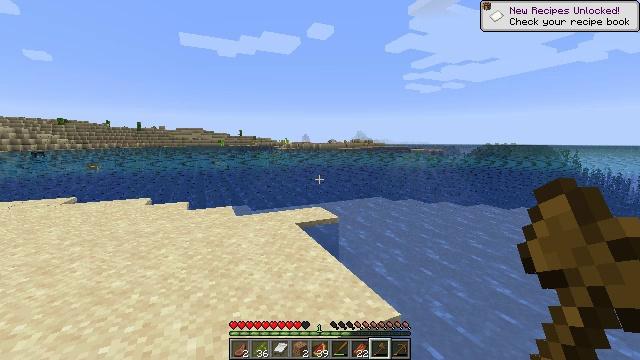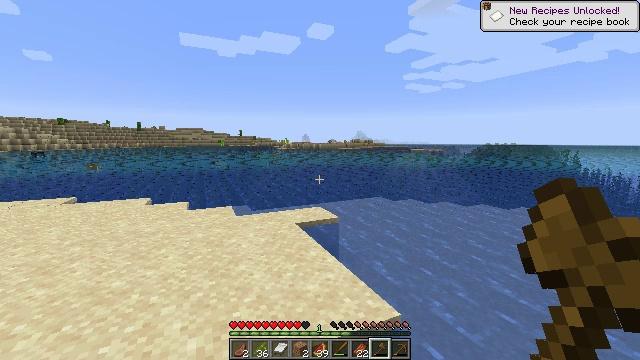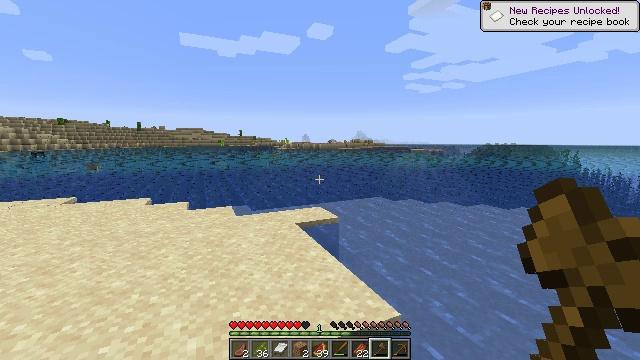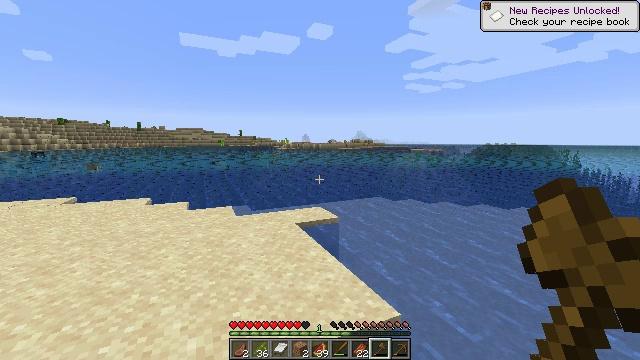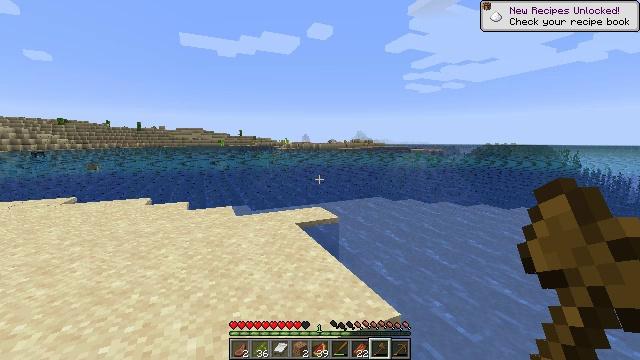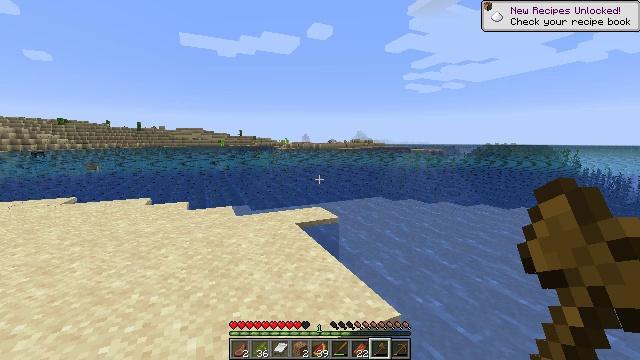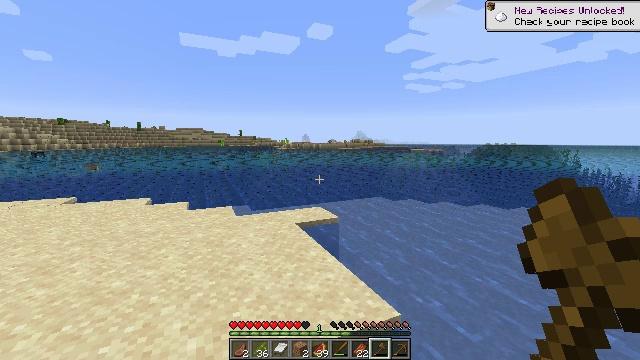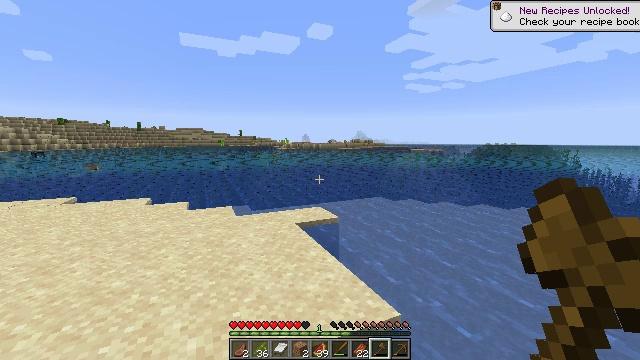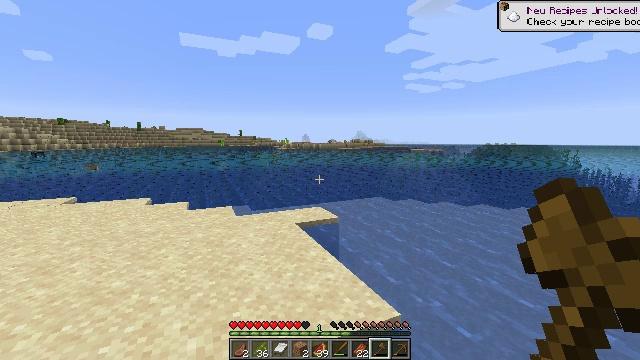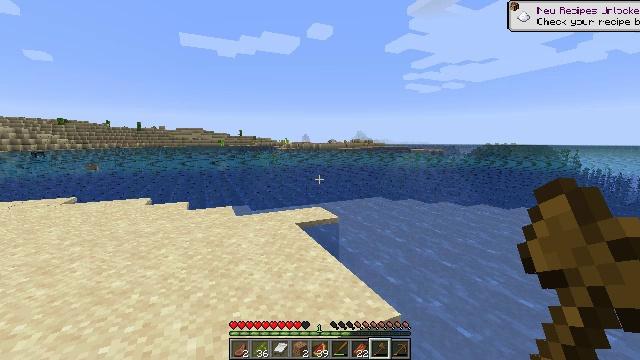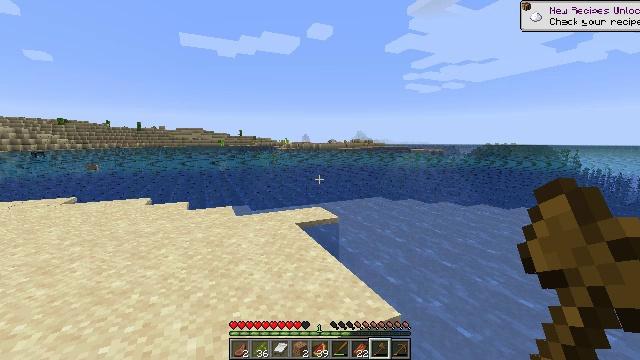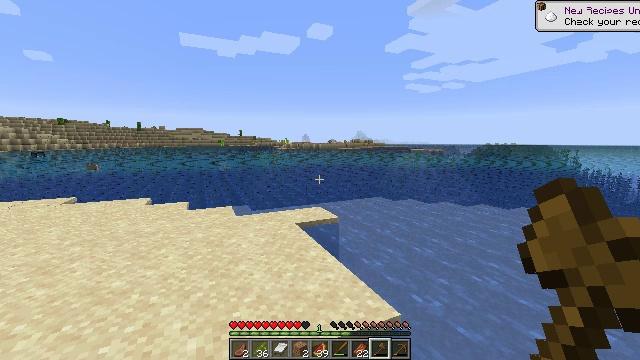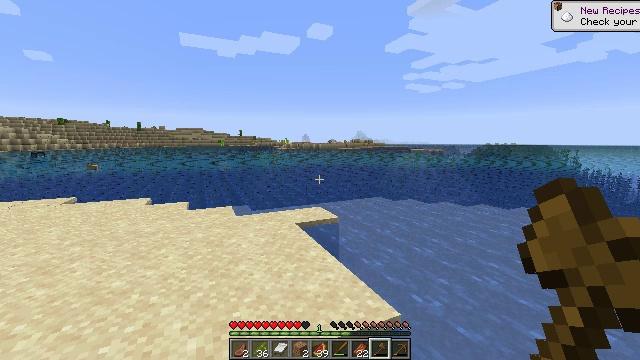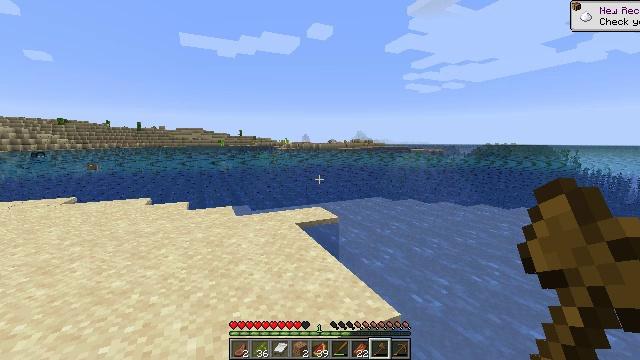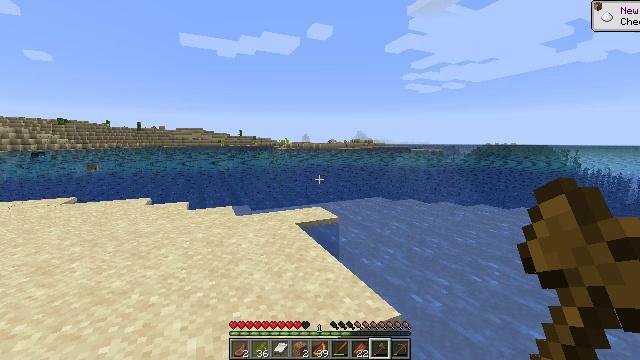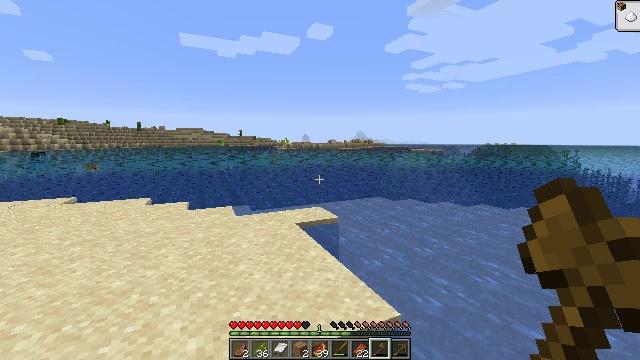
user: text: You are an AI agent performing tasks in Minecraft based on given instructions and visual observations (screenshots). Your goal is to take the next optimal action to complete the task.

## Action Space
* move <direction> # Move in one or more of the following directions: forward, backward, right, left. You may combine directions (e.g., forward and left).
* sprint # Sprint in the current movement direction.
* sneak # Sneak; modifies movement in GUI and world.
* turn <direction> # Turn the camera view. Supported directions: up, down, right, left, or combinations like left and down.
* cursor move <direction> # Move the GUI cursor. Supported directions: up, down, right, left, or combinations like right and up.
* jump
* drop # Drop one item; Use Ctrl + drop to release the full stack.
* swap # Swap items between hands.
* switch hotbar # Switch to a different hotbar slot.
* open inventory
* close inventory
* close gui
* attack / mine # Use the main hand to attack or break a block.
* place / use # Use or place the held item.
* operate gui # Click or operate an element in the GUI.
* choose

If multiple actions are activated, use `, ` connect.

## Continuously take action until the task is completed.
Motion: motion action
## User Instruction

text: Get cactus from the sandy areas.
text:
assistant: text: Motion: no_op
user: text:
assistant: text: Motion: no_op
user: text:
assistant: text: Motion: no_op
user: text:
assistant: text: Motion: no_op
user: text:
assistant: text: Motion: no_op
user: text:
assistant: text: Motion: no_op
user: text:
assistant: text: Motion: no_op
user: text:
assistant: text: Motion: no_op
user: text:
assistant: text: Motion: no_op
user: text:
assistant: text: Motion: no_op
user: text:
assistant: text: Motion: no_op
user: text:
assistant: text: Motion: no_op
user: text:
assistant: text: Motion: no_op
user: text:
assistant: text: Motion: no_op
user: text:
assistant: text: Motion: no_op
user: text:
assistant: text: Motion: no_op
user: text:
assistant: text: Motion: no_op
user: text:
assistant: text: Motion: no_op
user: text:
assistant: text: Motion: no_op
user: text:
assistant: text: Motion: no_op
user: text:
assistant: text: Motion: no_op
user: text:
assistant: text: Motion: no_op
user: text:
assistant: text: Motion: no_op
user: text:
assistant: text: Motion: turn right
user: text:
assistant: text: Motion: turn right
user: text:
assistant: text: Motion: turn right and up
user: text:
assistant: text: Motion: turn right
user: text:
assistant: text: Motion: turn right
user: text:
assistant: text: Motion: turn right
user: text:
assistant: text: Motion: no_op